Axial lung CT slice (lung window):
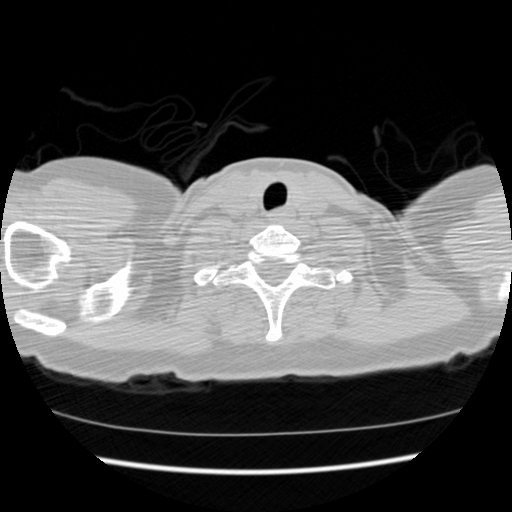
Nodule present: no